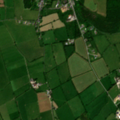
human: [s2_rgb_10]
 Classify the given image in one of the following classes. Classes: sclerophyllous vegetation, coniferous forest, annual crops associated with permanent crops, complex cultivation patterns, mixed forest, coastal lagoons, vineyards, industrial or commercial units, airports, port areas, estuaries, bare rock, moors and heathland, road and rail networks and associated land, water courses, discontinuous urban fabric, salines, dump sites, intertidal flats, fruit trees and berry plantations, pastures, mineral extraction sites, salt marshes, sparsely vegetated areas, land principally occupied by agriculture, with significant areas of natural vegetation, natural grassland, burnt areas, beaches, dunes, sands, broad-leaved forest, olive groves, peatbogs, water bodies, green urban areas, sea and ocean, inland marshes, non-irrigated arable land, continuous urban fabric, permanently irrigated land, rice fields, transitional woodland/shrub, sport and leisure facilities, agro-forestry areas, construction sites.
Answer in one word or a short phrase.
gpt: pastures, transitional woodland/shrub